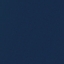
Label: SeaLake